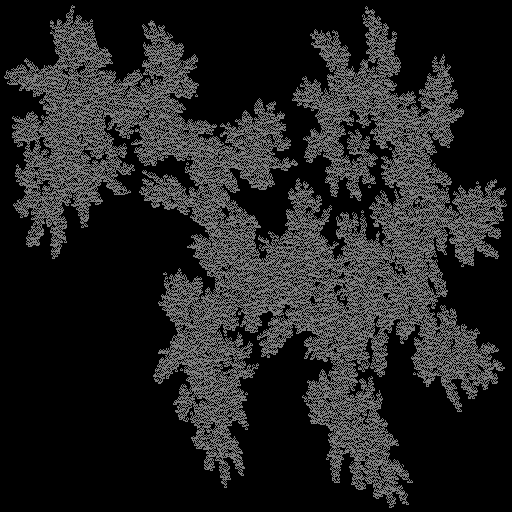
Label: greygoldenrod